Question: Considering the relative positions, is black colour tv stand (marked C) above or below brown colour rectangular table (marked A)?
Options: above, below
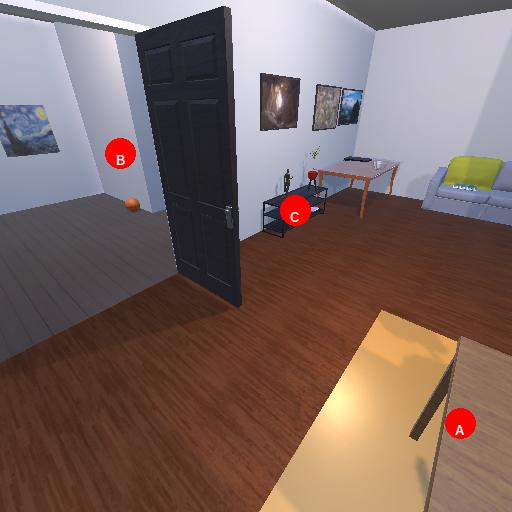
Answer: above